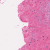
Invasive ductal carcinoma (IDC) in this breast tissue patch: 0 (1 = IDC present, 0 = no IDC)